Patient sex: F
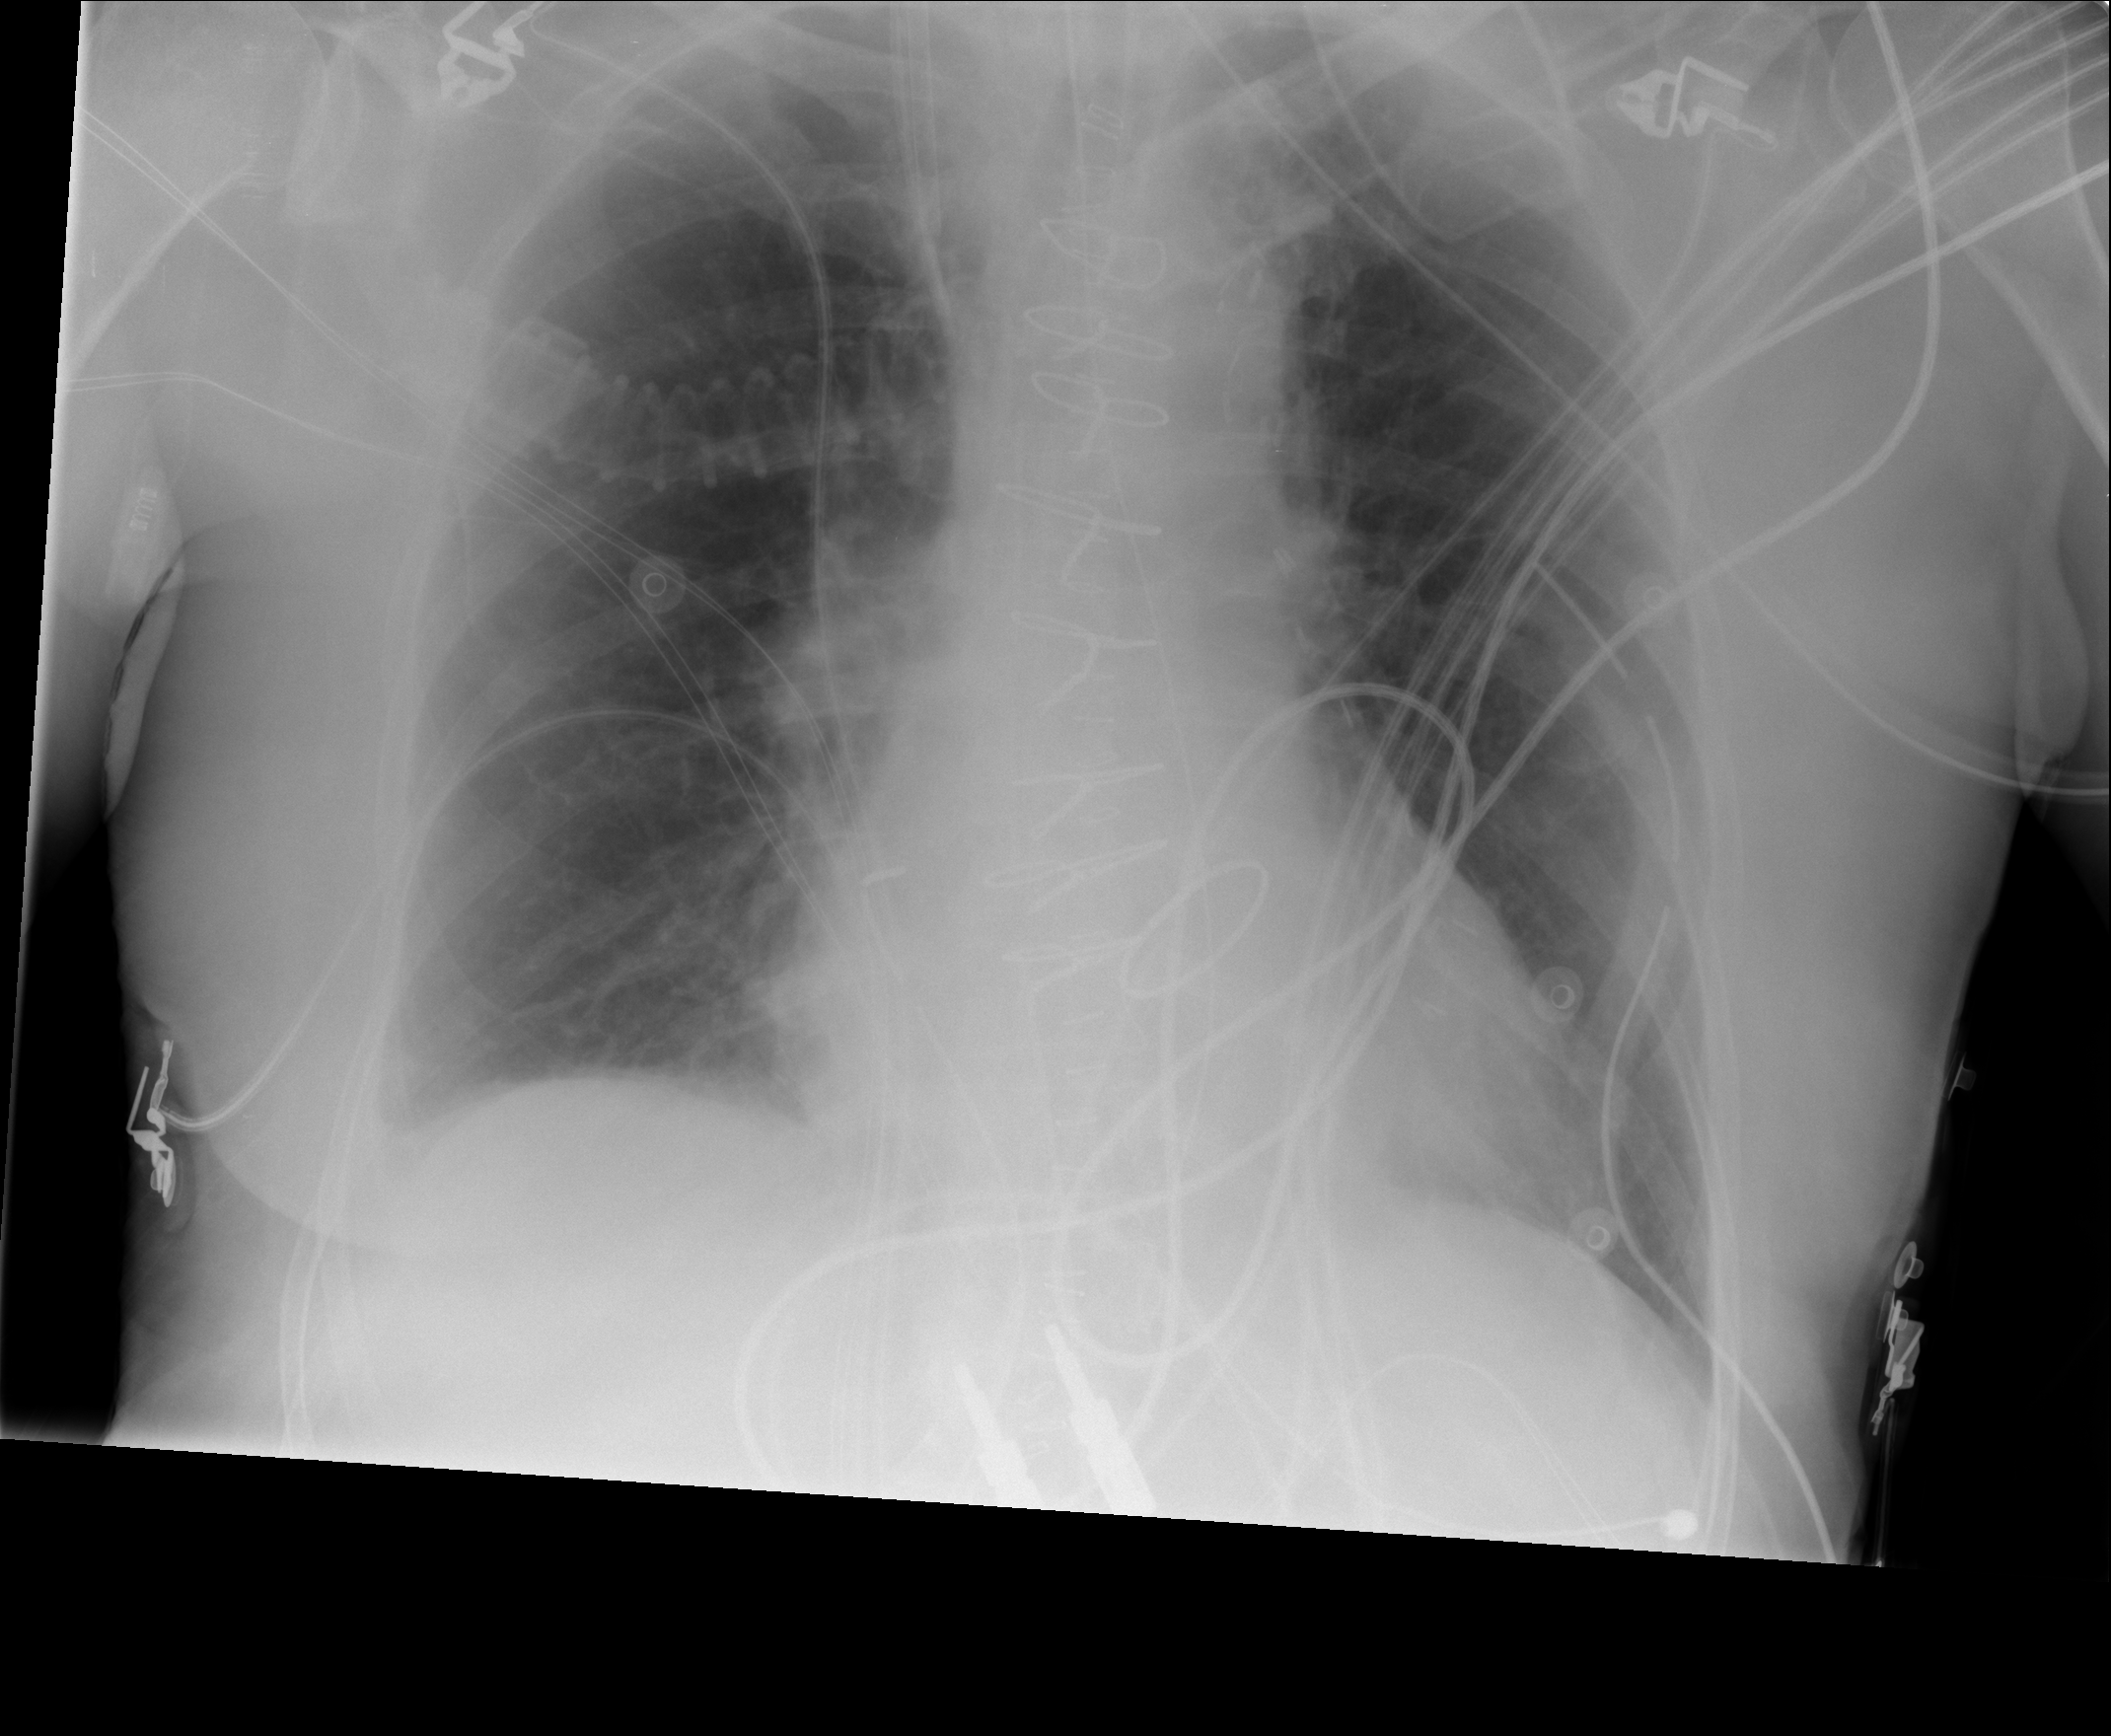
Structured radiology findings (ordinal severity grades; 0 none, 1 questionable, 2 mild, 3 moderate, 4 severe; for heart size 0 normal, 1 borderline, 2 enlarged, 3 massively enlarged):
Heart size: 0
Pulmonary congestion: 2
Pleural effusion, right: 2
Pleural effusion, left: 0
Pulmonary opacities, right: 0
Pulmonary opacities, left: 0
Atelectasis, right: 2
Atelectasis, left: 0